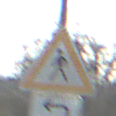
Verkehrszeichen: FussgaengerRechts
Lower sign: RichtungsangabeDurchPfeile2
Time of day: MorningAfternoon
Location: Outdoor (Suburban)
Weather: PartlyCloudy
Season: NotSpecified
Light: Natural